Interaction volume radius: 10 \u00c5
Interaction volume height: 30 \u00c5
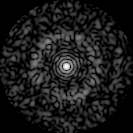
Disorder parameter: 0.8309